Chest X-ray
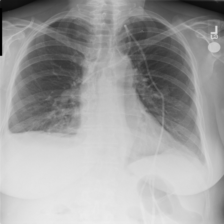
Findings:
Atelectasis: negative
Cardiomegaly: negative
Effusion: positive
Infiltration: negative
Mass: negative
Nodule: negative
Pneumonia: negative
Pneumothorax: negative
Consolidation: negative
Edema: negative
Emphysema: negative
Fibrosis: negative
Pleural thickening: negative
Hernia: negative